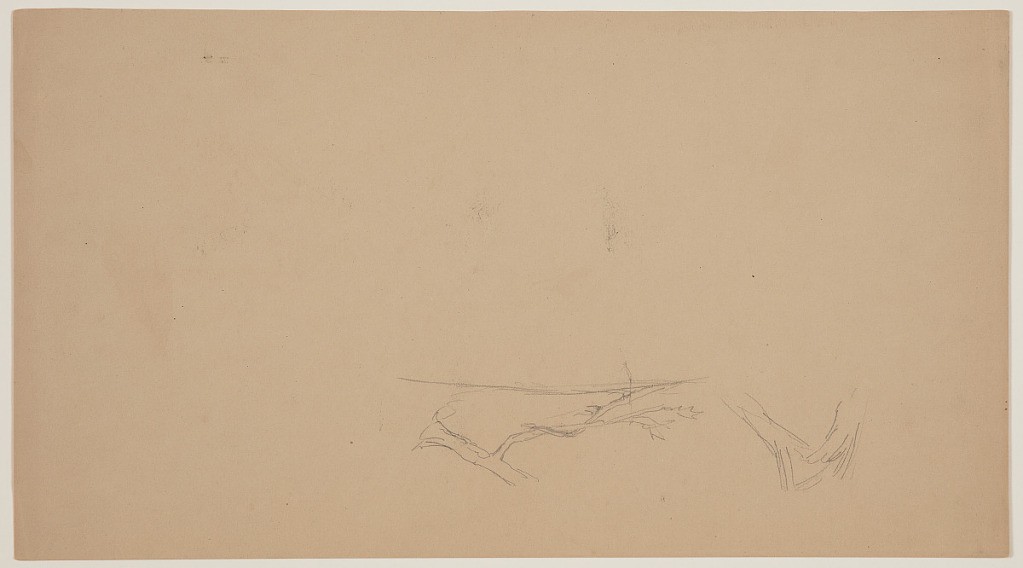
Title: Broken Tree Trunks
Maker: Frederic Edwin Church, American, 1826–1900
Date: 1850–1890
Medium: Graphite on light brown wove paper
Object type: Drawing
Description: Botanical sketches at upper left of a broken tree trunk and the fallen upper portion of a tree, without leaves.